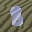
Label: 8